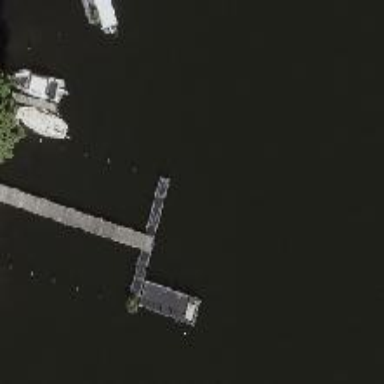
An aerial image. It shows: Man-made pier.